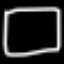
Label: square